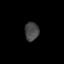
Tissue: skin
Cell type: Epithelial cells
Senescence score: 0.2306
Nuclear area (px): 252
Mean DAPI intensity: 70.706